Interaction volume radius: 10 \u00c5
Interaction volume height: 15 \u00c5
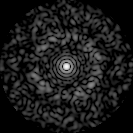
Disorder parameter: 0.8348